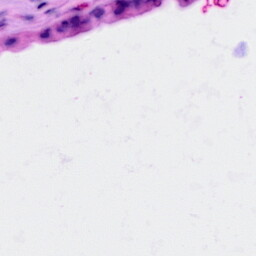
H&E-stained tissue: Ovarian